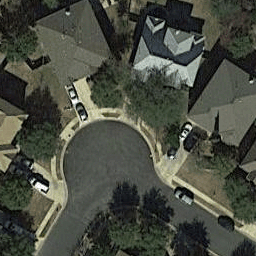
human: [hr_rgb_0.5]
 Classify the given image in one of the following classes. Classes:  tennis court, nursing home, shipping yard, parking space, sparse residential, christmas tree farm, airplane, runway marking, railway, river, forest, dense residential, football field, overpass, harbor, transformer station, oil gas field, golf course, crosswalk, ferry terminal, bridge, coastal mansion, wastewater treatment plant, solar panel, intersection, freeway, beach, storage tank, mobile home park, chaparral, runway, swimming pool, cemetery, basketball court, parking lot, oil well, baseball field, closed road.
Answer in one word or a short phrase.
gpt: closed road